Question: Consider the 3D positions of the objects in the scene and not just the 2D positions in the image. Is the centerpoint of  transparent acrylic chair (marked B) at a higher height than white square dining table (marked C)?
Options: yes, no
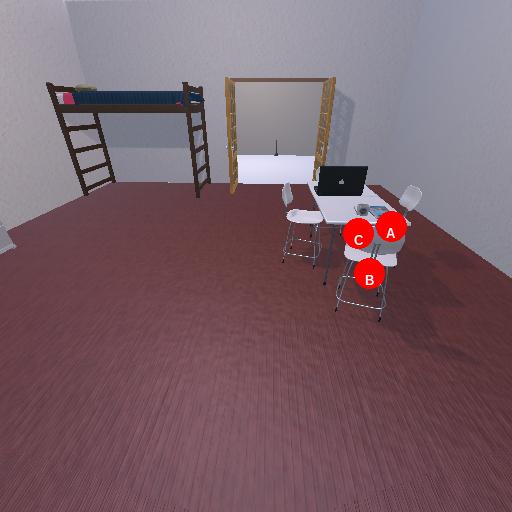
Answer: yes